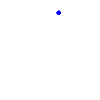
Particle: pion